Question: I am trying to create a subplot with the axis kept off but I want to include the labels. Here is my code. I read somewhere that if I do 'plt.axis('off')' it would even hide the labels. Is there any workaround this? Here is my code.
'''
fig, ax = plt.subplots(3, 10, figsize=(20,7))
i = 0
for row in range(3):
for col in range(10):
if row == 0:
ax[row][col].imshow(final[i])
ax[row][col].set_title(temp_df.columns[col])
ax[row][col].tick_params(top='off', bottom='off', left='off', right='off', labelleft='on', labelbottom='off')
ax[row][col].imshow(final[i])
# ax[row][col].axis('off')
# ax[row][col].tick_params(axis='both', which='both',length=0)
if col == 0:
ax[row][col].set_ylabel(str(cols[row]))
i += 1
'''
Snapshot of the subplot generated:

How can I generate a plot with axis kept off and have the labels in the plot?
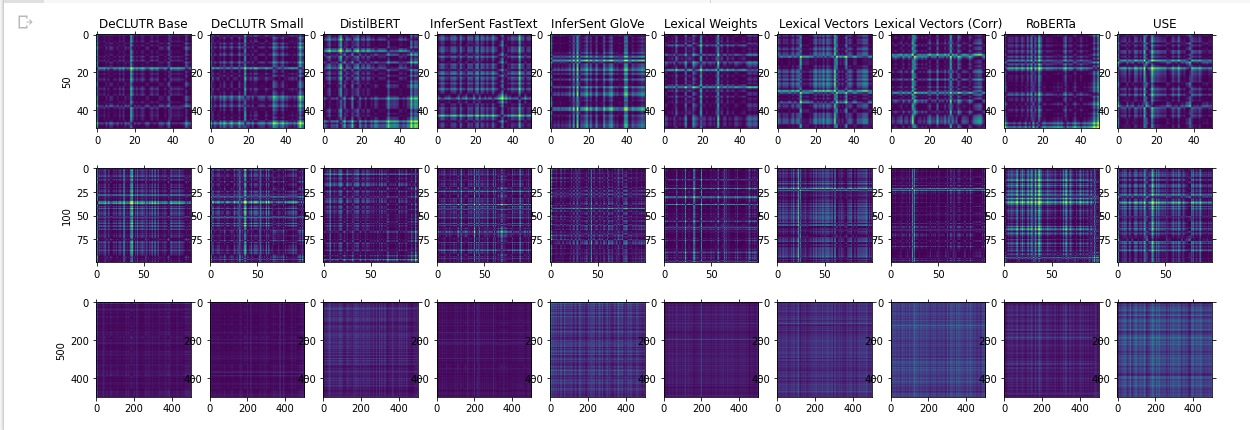
Answer: If I understand correctly what you want, you can remove axis ticks by passing an empty list to 'ax.set_xticks' and 'ax.set_yticks':
'''
ax[row][col].set_xticks([])
ax[row][col].set_yticks([])
'''
## Complete Code
'''
import matplotlib.pyplot as plt
import numpy as np
fig, ax = plt.subplots(3, 10, figsize = (20, 7))
for row in range(3):
for col in range(10):
if row == 0:
ax[row][col].set_title('your title')
ax[row][col].tick_params(top = 'off', bottom = 'off', left = 'off', right = 'off', labelleft = 'on', labelbottom = 'on')
ax[row][col].imshow(np.random.randint(0, 10, (10, 10)))
ax[row][col].set_xticks([])
ax[row][col].set_yticks([])
ax[row][col].set_xlabel('x label')
if col == 0:
ax[row][col].set_ylabel(f'row = {row}')
plt.show()
'''
<URL>